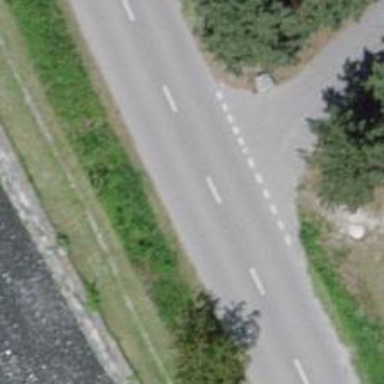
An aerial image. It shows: Tertiary road with asphalt surface.